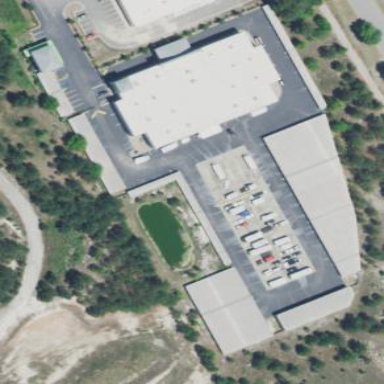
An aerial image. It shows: Storage rental shop.